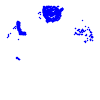
Particle: kaon